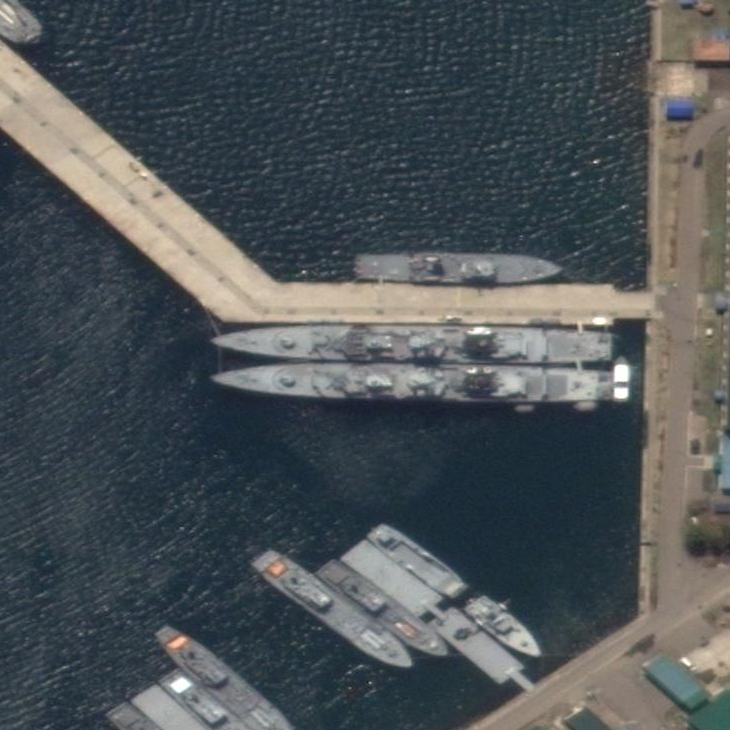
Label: cruiser